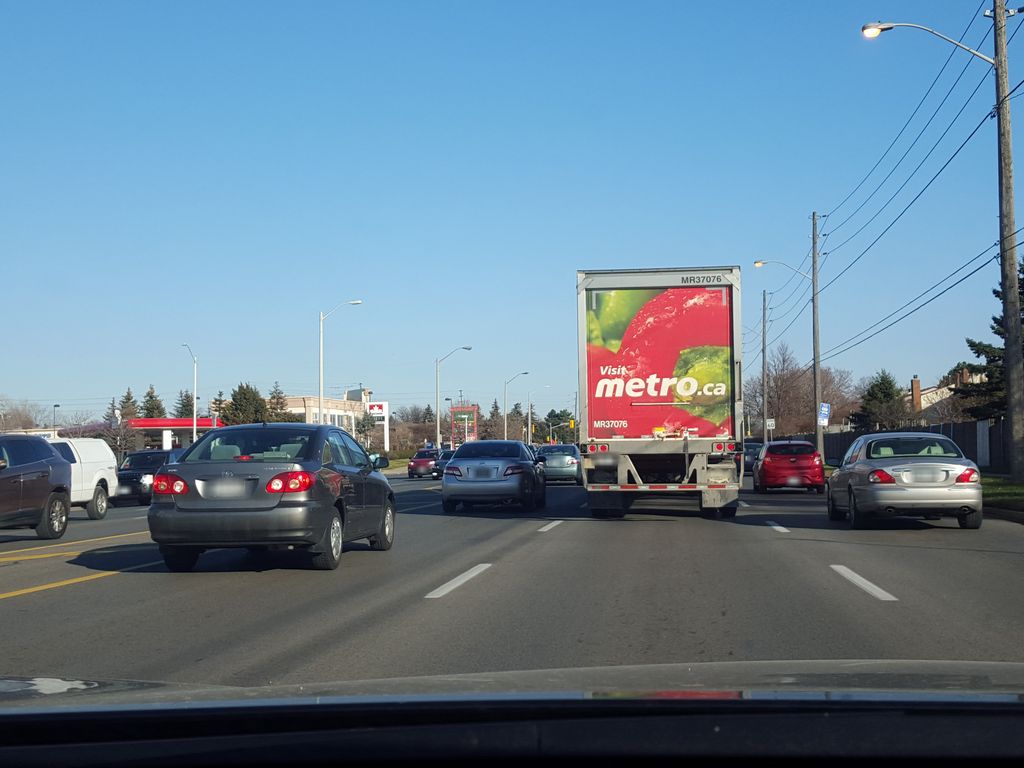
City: toronto